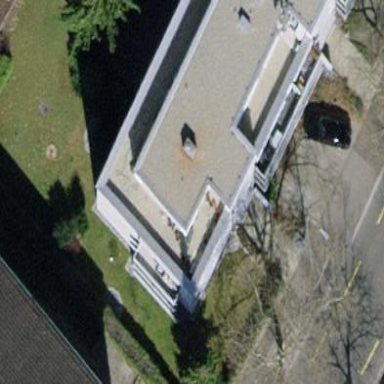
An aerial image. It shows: Building with flat roof.